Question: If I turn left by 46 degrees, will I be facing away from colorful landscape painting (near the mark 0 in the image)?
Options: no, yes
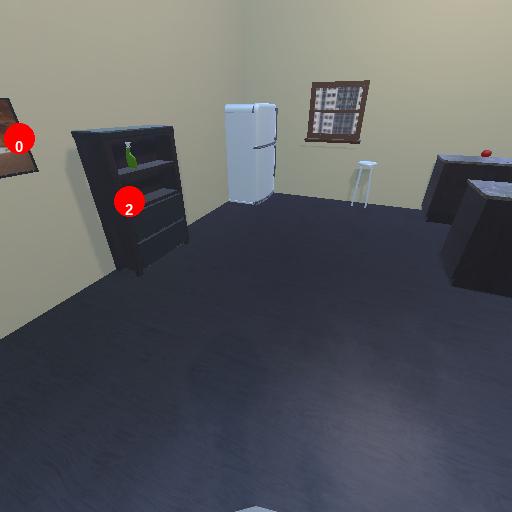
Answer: no